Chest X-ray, AP view. Patient: 53 years old, sex M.
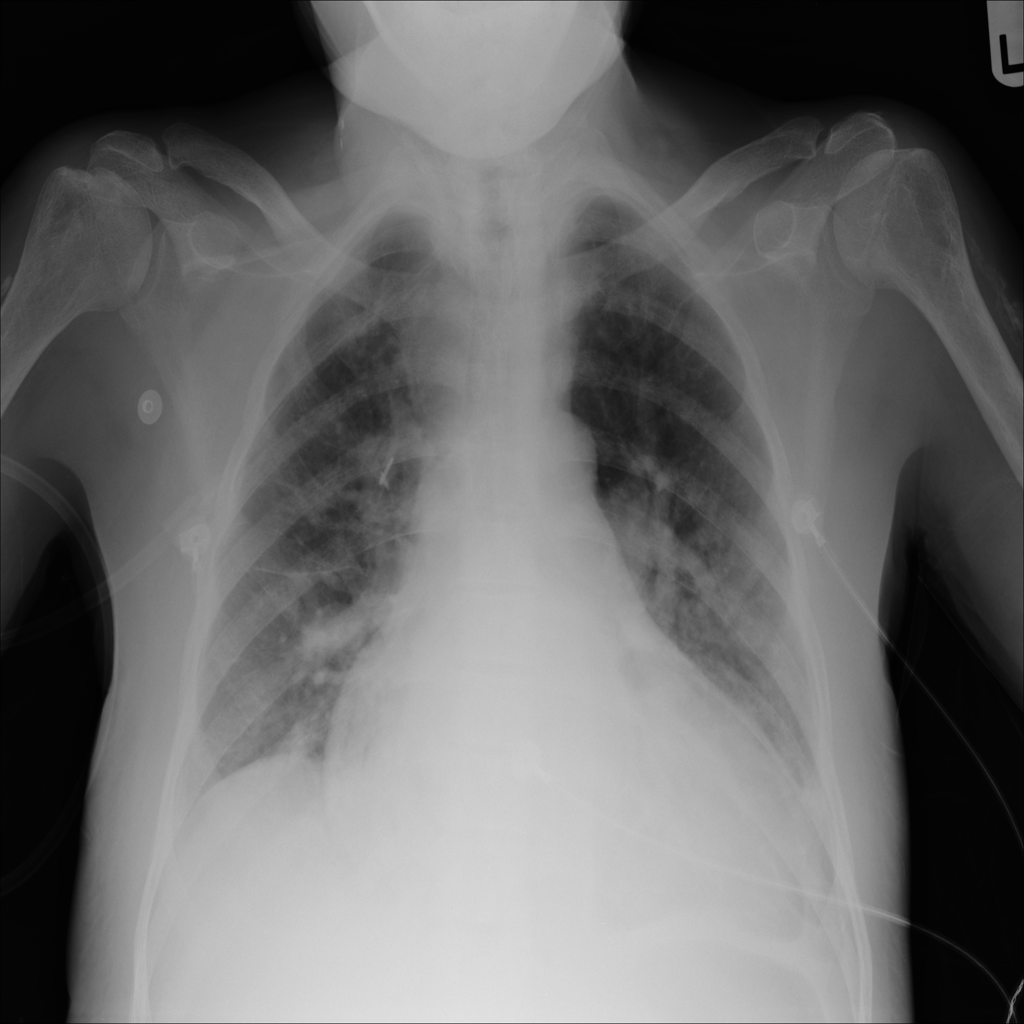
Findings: Effusion